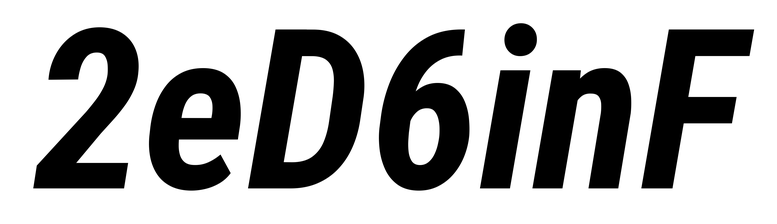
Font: Roboto-Italic_Condensed_Bold_Italic